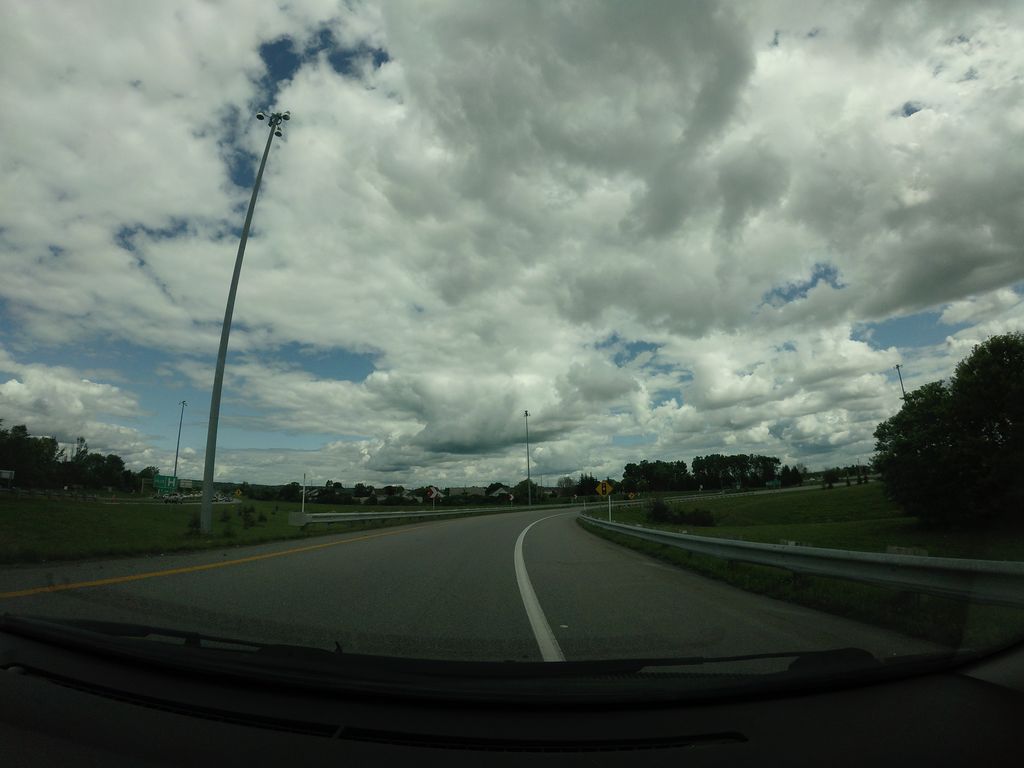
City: ottawa-gatineau